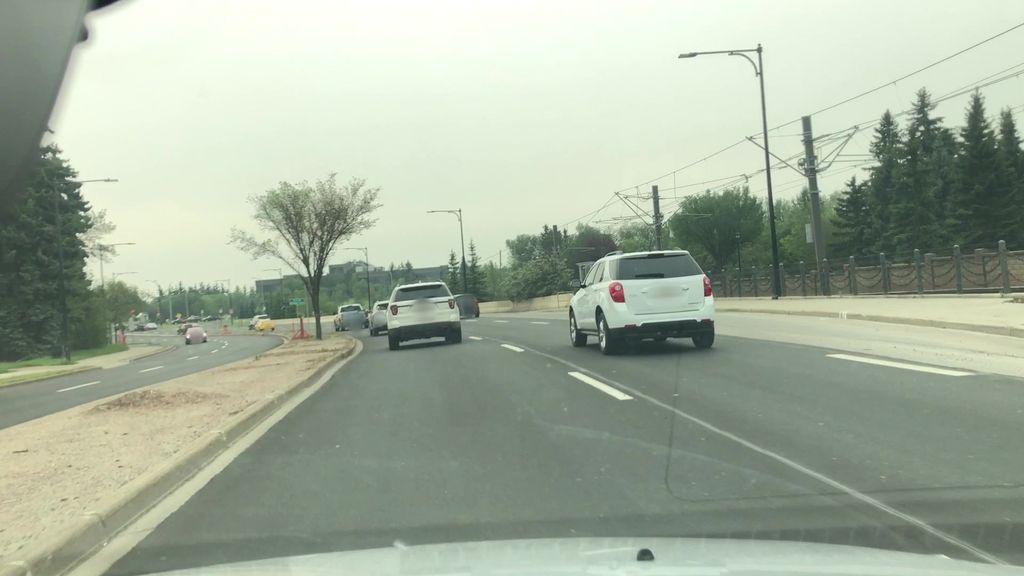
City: edmonton